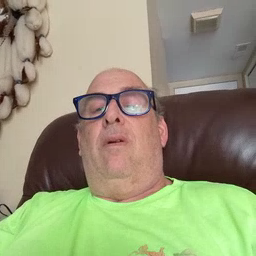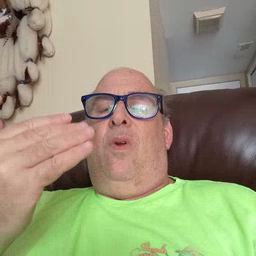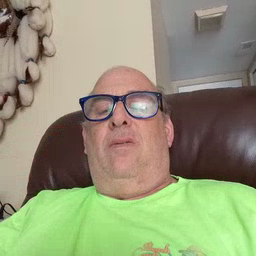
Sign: wait